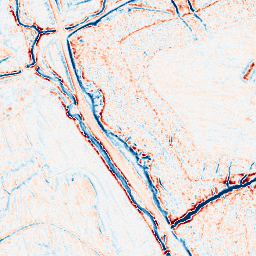
Category: edge_preserving
Decomposition family: bilateral
Decomposition parameters: d: 9
sigma_color: 100
sigma_space: 75
Upsampling method: quartic
Upsampling parameters: scale: 8
Upsampling scale: 8